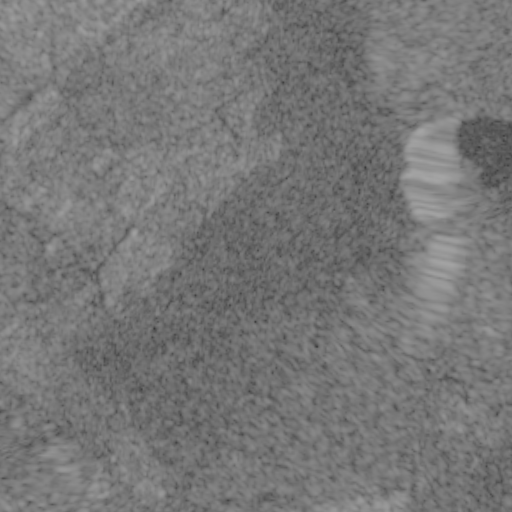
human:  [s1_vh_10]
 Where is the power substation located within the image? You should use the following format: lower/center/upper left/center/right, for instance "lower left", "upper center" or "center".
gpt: The power substation is located in the lower left of the image.
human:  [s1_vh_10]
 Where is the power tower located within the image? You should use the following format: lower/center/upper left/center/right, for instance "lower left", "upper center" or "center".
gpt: The power tower is located in the lower left of the image.
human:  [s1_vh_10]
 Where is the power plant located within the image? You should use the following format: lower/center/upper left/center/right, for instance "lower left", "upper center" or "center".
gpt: There is no power plant in the image.

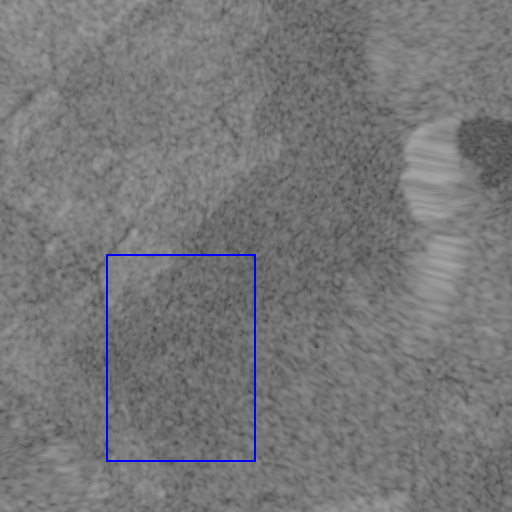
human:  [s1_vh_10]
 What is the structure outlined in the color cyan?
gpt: There is no cyan outline.
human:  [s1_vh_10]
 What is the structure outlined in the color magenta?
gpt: There is no structure outlined in magenta.